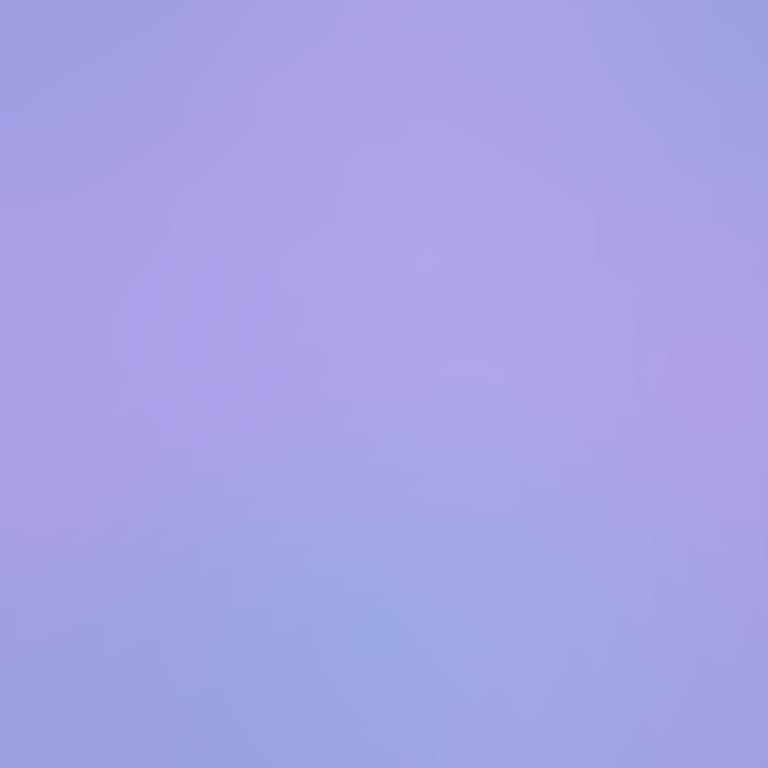
Abstract light effect, smooth gradient from soft lavender to light blue, serene atmosphere, diffuse light, no room, no furniture, no objects.